Interaction volume radius: 10 \u00c5
Interaction volume height: 40 \u00c5
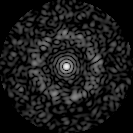
Disorder parameter: 0.8291